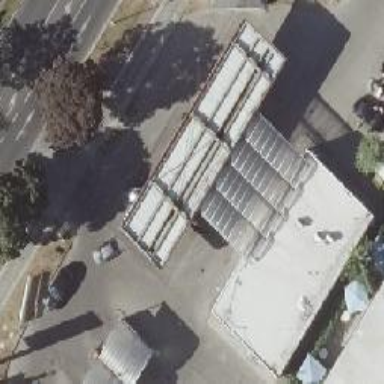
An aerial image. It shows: Kiosk next to fuel station.